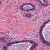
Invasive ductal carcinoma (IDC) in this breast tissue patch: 0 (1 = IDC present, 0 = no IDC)